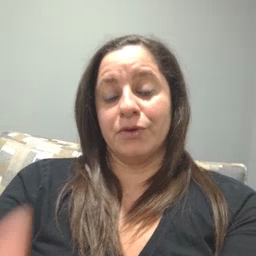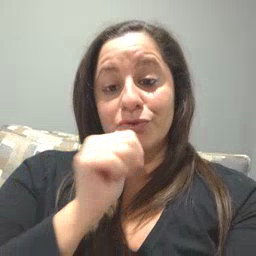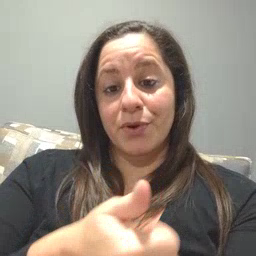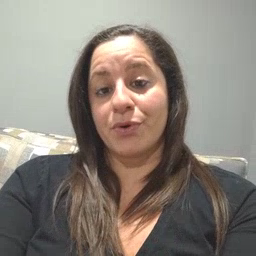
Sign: tomorrow